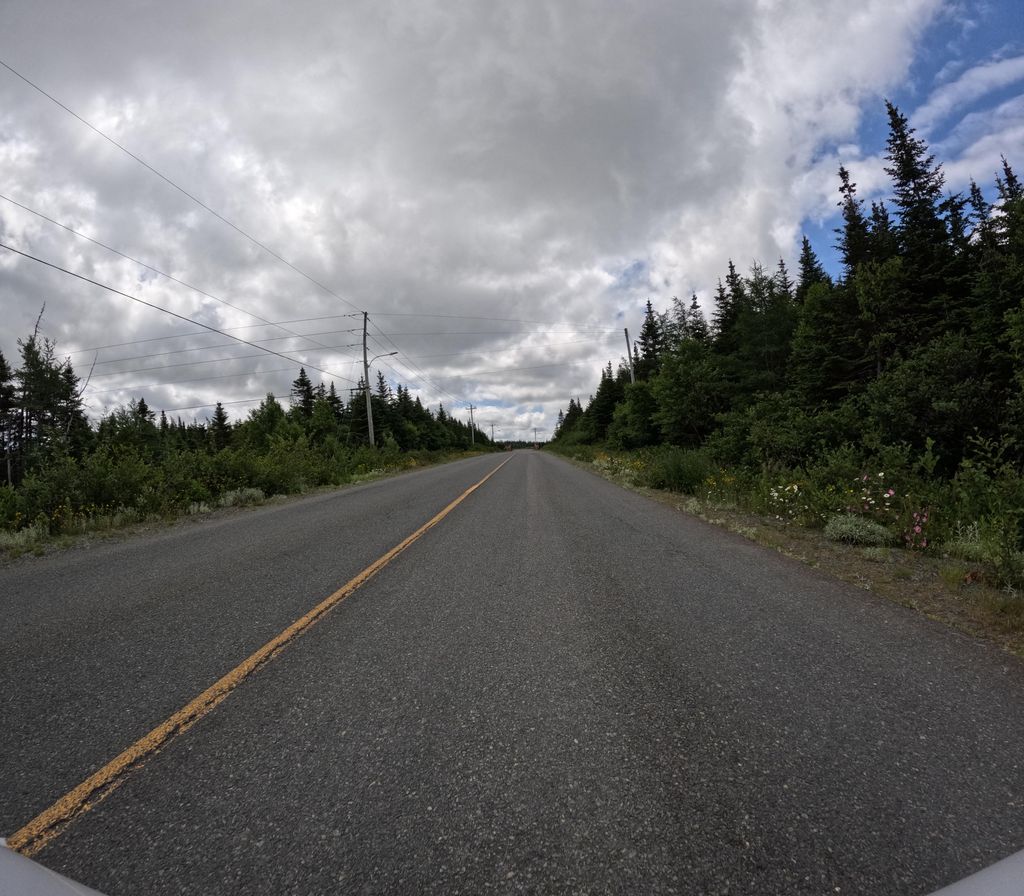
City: st_johns